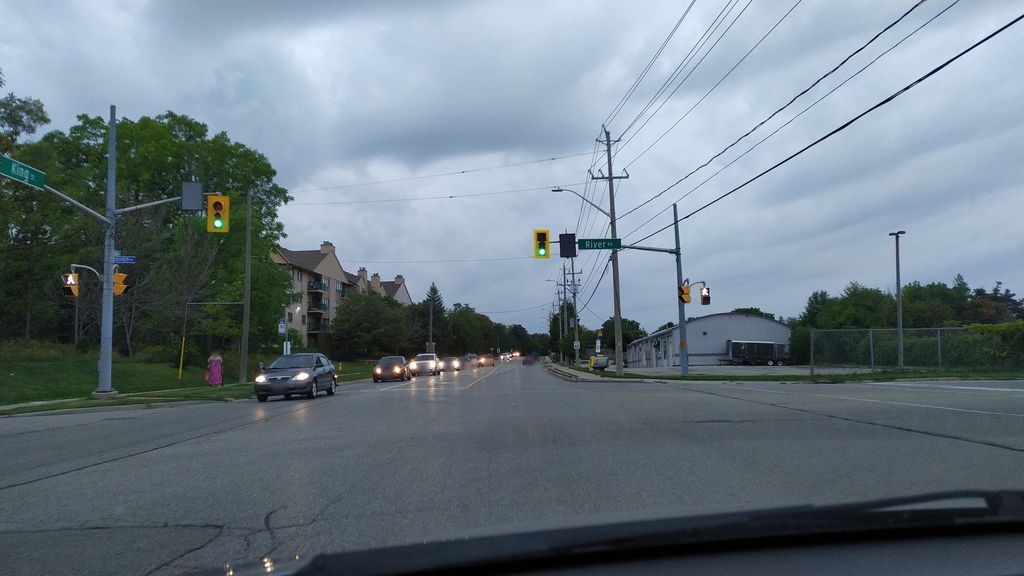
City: kitchener-waterloo